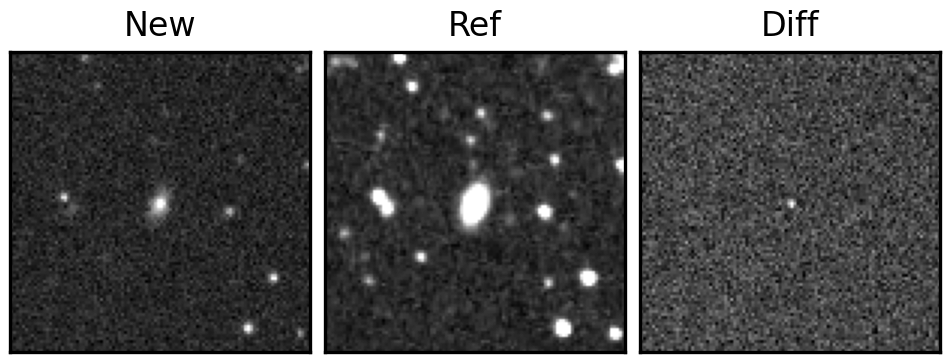
Label: real